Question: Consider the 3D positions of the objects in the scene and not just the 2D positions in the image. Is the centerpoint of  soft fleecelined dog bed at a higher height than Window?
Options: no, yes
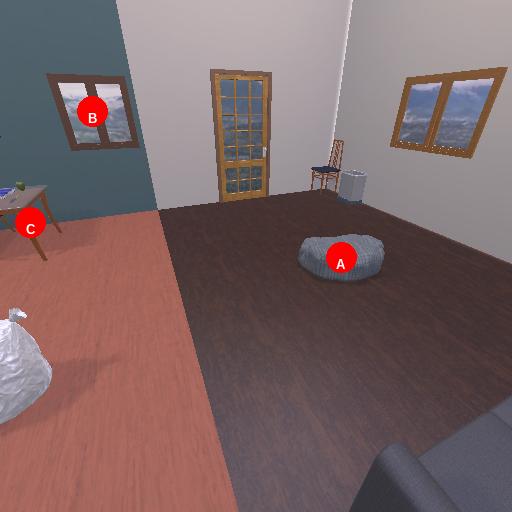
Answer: no